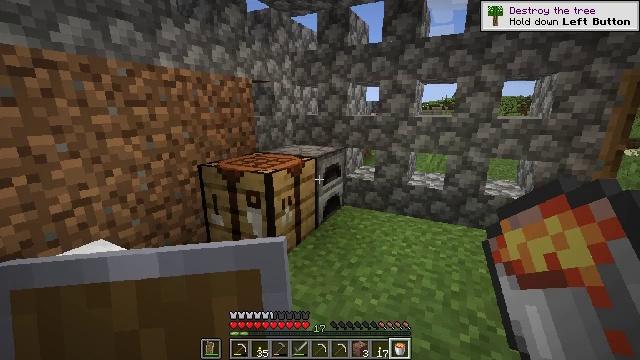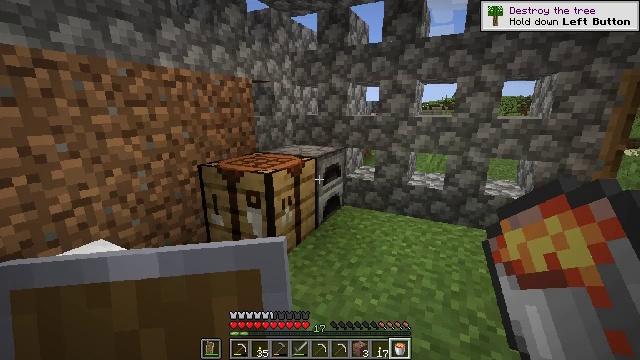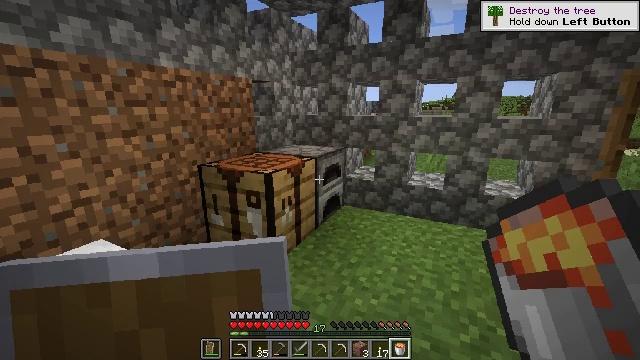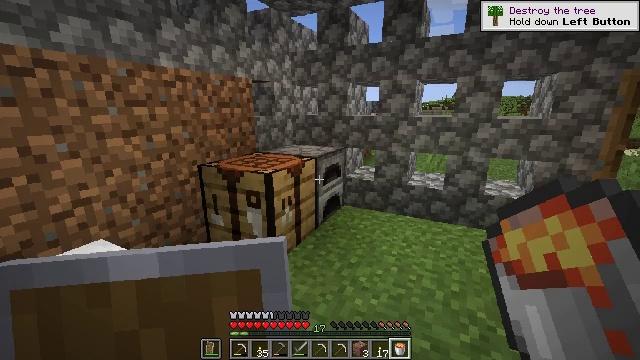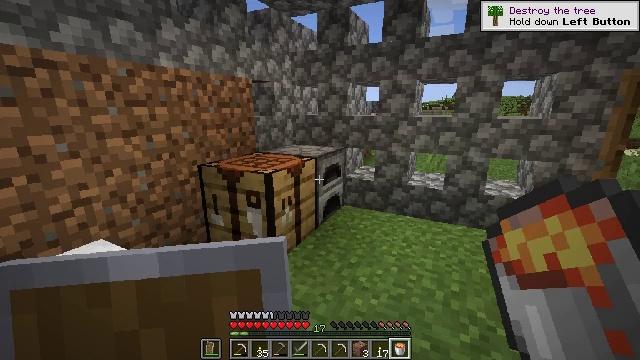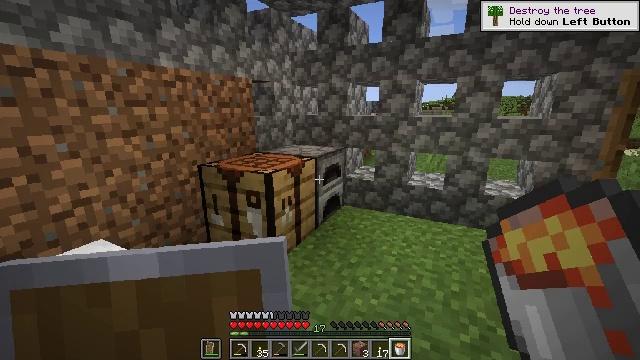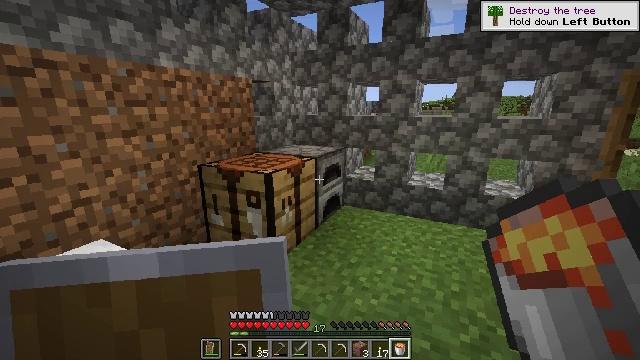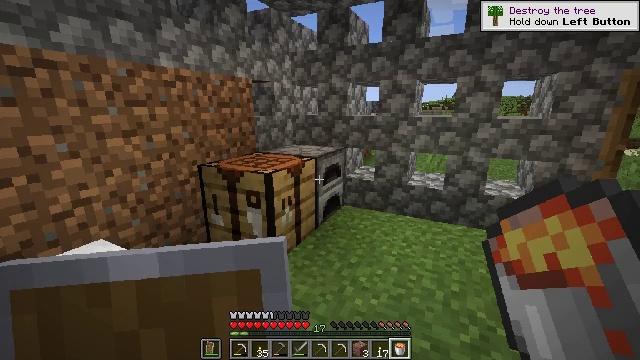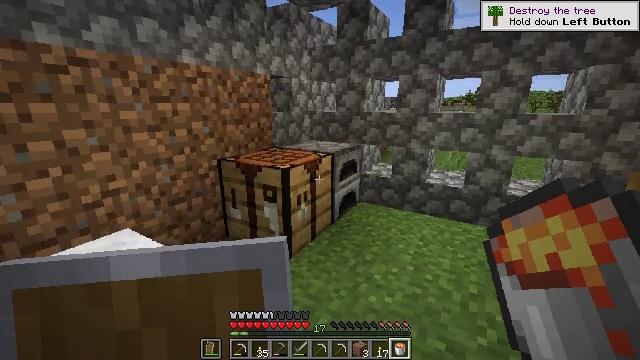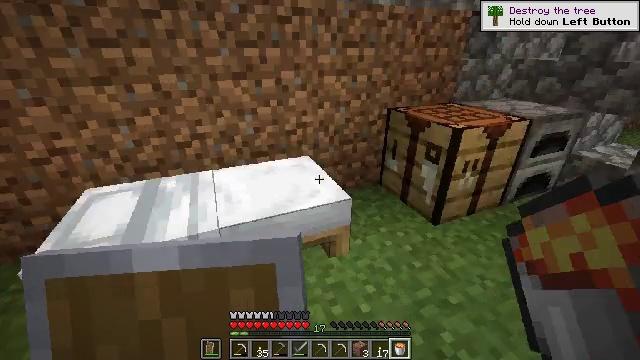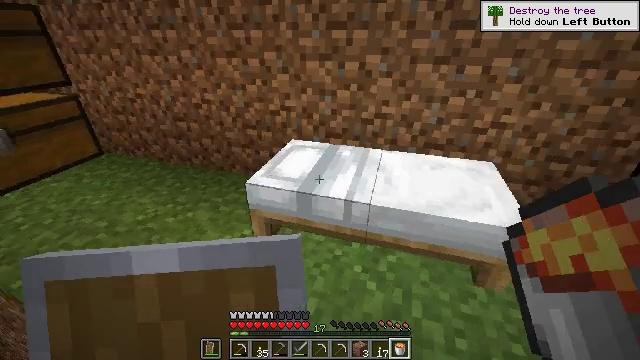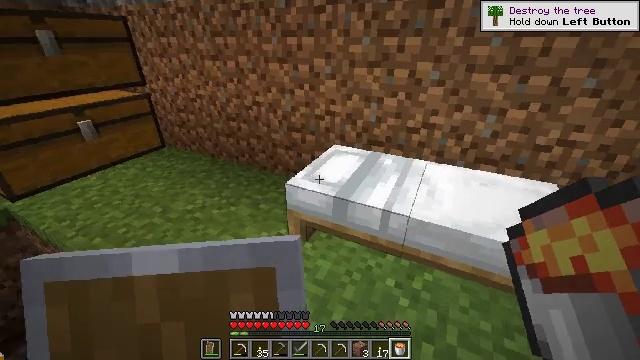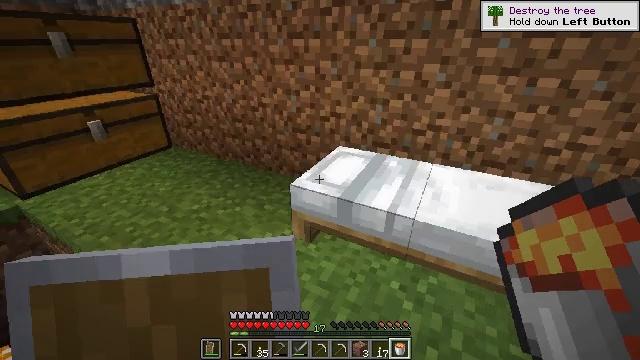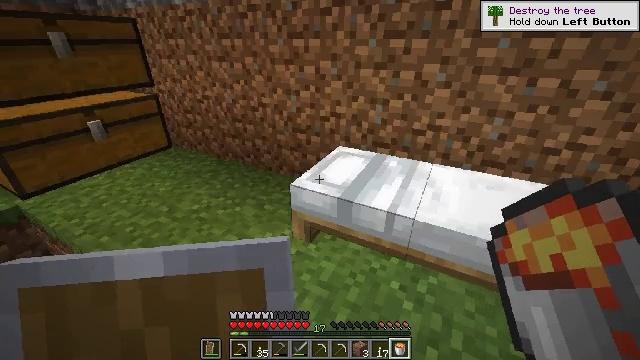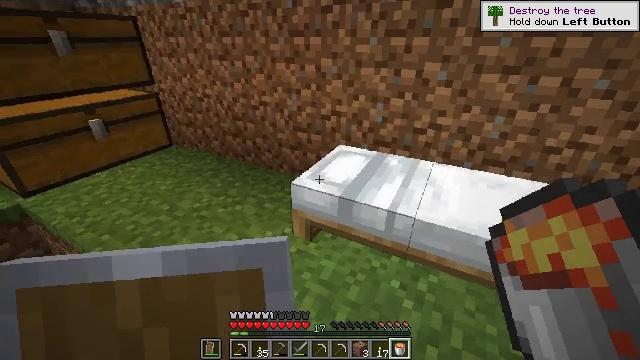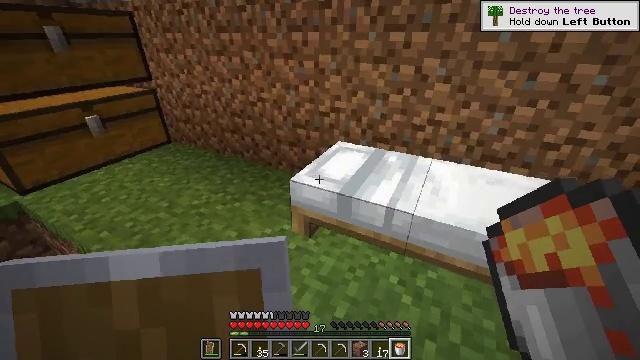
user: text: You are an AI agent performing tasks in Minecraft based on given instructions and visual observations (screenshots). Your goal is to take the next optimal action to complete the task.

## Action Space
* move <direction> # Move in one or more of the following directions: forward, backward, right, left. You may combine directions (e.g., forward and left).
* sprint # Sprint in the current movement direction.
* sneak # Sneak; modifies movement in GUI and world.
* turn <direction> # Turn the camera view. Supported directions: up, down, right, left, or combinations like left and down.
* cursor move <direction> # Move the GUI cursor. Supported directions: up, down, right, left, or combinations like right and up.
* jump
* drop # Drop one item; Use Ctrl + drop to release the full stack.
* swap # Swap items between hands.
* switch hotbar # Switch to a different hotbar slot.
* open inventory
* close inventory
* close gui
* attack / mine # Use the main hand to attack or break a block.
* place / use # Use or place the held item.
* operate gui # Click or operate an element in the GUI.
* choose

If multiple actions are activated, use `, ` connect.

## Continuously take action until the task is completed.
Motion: motion action
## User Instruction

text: craft item air
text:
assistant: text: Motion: close inventory
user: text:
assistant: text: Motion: close inventory
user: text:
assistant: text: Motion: no_op
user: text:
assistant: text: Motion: no_op
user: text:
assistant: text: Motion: no_op
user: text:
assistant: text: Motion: no_op
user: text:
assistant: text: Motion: no_op
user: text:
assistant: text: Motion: turn left
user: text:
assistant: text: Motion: turn left and down
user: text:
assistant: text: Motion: turn left and down
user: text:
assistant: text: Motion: turn left and up
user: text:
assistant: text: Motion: turn left
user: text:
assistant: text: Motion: no_op
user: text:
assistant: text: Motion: no_op
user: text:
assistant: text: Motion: no_op
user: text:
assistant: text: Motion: turn left
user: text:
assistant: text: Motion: turn left and down
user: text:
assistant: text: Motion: move forward and move right, turn left
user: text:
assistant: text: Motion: move forward and move right, turn left and up
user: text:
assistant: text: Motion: move forward and move right, turn left and up
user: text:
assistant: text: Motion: move forward and move right
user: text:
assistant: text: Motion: move forward
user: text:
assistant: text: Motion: move forward
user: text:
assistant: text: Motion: move forward
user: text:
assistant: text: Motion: no_op
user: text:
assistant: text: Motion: no_op
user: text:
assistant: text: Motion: no_op
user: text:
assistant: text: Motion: no_op
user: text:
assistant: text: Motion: no_op
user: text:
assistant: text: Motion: no_op